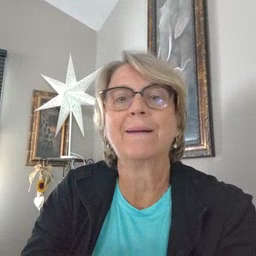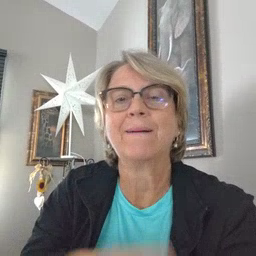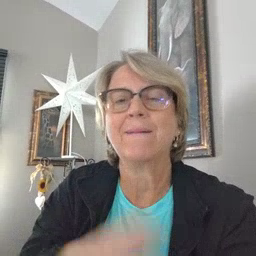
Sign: drink